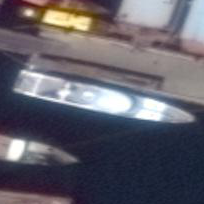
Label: civil